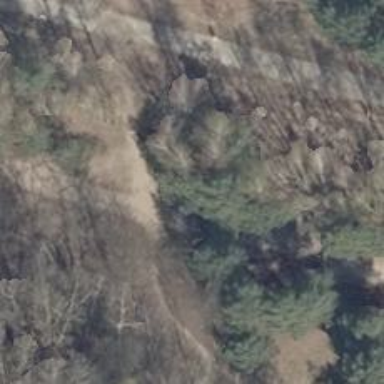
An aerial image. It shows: Sandy path.